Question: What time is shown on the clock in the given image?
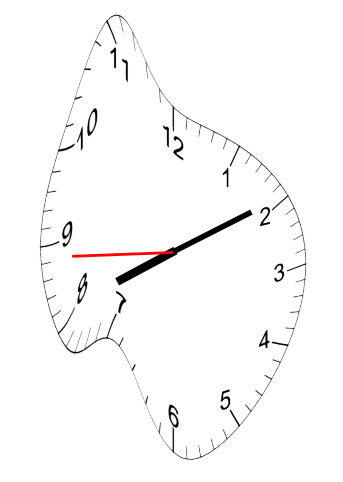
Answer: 08:09:44